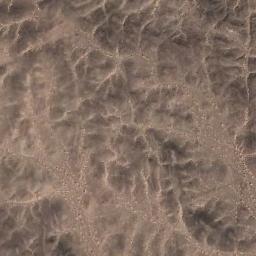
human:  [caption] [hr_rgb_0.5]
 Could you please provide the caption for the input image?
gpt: The folded mountain consists of a number of ridges and valleys and its rocks are yellow .

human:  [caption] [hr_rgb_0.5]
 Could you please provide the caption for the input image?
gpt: The mountain is full of yellow soil .

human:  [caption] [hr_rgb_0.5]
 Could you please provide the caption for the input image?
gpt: You can see the veins of the mountain clearly .

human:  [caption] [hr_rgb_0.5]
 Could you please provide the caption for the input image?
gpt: The mountains are winding and undulating .

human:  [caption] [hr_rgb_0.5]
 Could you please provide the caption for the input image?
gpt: There are some rocks on the brown mountain .